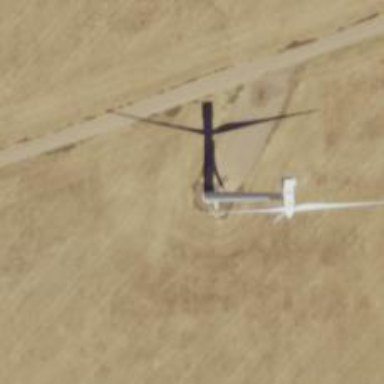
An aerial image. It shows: Wind generator powered by horizontal-axis wind turbine.